Field crop: tomato
Growth stage: 1
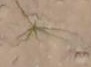
Species: cyperus